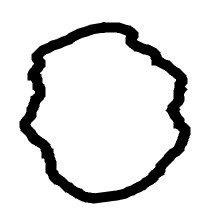
Shape: circle